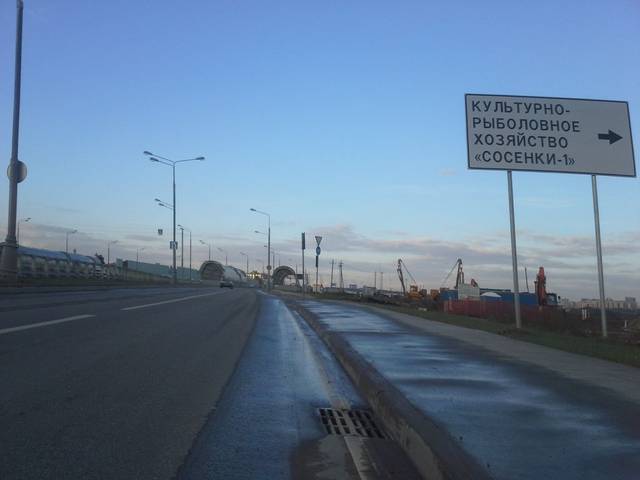
Region: Russia
Coordinates: 55.558, 37.442